Question: I built a site in HTML/CSS, and everything was to my liking. However, in the conversion from HTML to Wordpress(WP), the CSS styling seems to have been lost. I'm new to this, so it's difficult for me to pinpoint what's going on..
The '#main article <p>' section doesn't seem to be following the '#main article p {float: right; margin-top: -85px; margin-left: 230px; padding-left: ; width: 403px;}' parameters. Any ideas on what has happened?
'''
<div id="main">
<article>
<?php if(have_posts()) : while(have_posts()) : the_post(); ?>
<div id="headline">
<h1><a href="<?php the_permalink(); ?>"><?php the_title(); ?></h1>
</div><!-- end headline -->
<div class="postinfo">
<ul>
<li>Posted by <?php the_author(); ?></li>
<li><?php the_date(); ?></li>
<li>tags: <a href="#">cool</a>, <a href="#">awesome</a></li>
</ul>
</div><!-- end postinfo -->
<p><?php the_content(); ?></p>
</article><!-- end article -->
<?php endwhile; ?>
<?php else :?>
<p>I'm not quite sure what you're looking for.</p>
<?php endif; ?>
</div><!-- end main -->
#main {
float: left;
margin-left: 315px;
margin-top: 310px;
}
#main article .postinfo {
list-style-type: none;
margin-left: ;
width: 150px;
}
#main article p {
float: right;
margin-top: -85px;
margin-left: 230px;
padding-left: ;
width: 403px;
}
'''
EDIT: here it is live <URL>

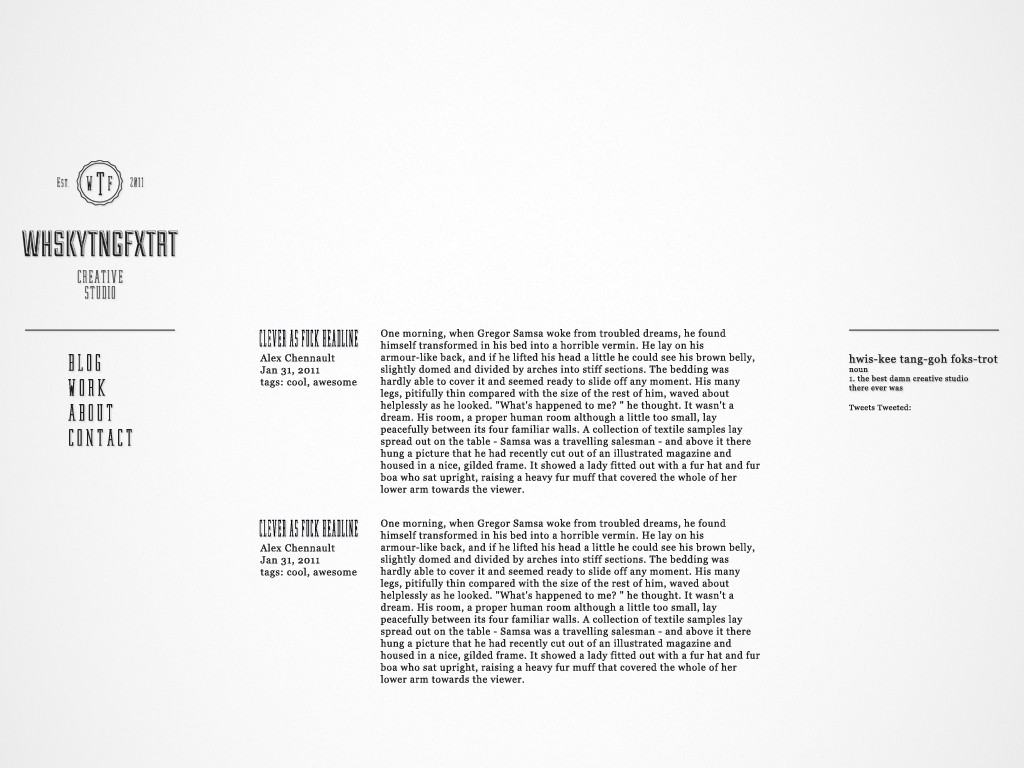
Answer: You don't need the '<p></p>' tags around '<?php the_content(); ?>' since that will be generated within the content, and you are basically wrapping that in a paragraph.
It is a also good idea to have the static html files open and your Wordpress project side by side, so you can inspect elements on both and make sure your selectors match. This usually helps me figure out when I'm missing the selector for some reason.